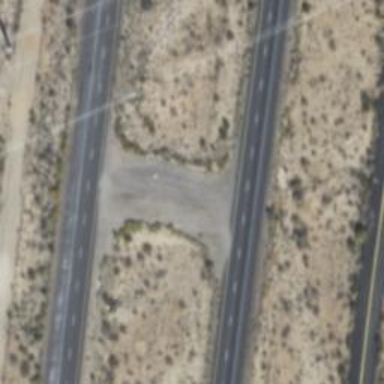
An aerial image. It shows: Asphalt motorway.